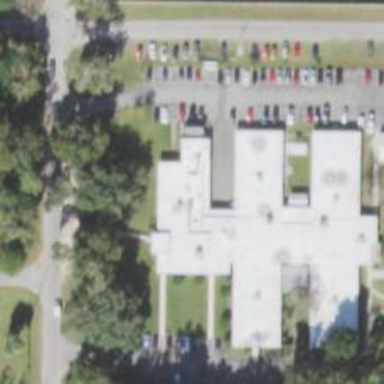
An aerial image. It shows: Hospital.